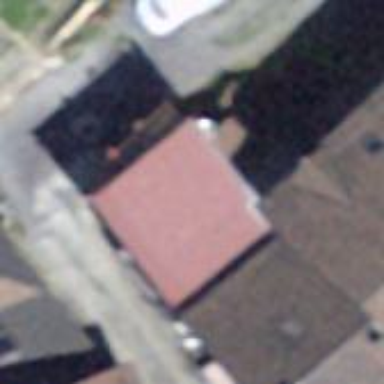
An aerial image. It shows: Shed building.